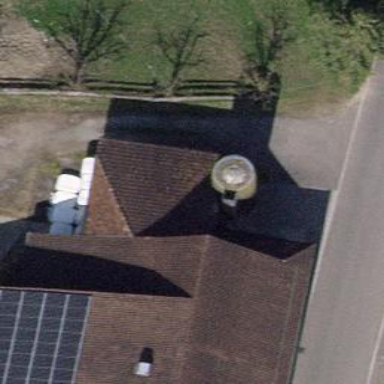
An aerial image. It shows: View of roof of building.